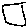
Label: square